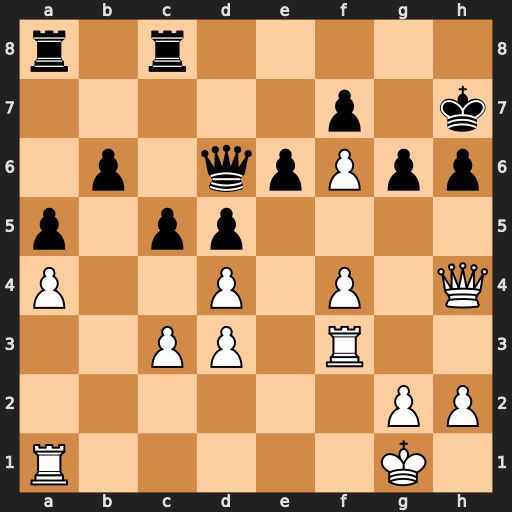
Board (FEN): r1r5/5p1k/1p1qpPpp/p1pp4/P2P1P1Q/2PP1R2/6PP/R5K1
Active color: w
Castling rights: -
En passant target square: -
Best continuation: Qxh6+ Kxh6 Rh3#